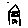
Label: house